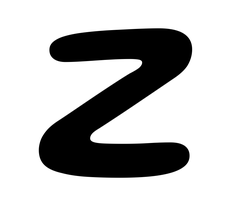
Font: Gluten_Medium